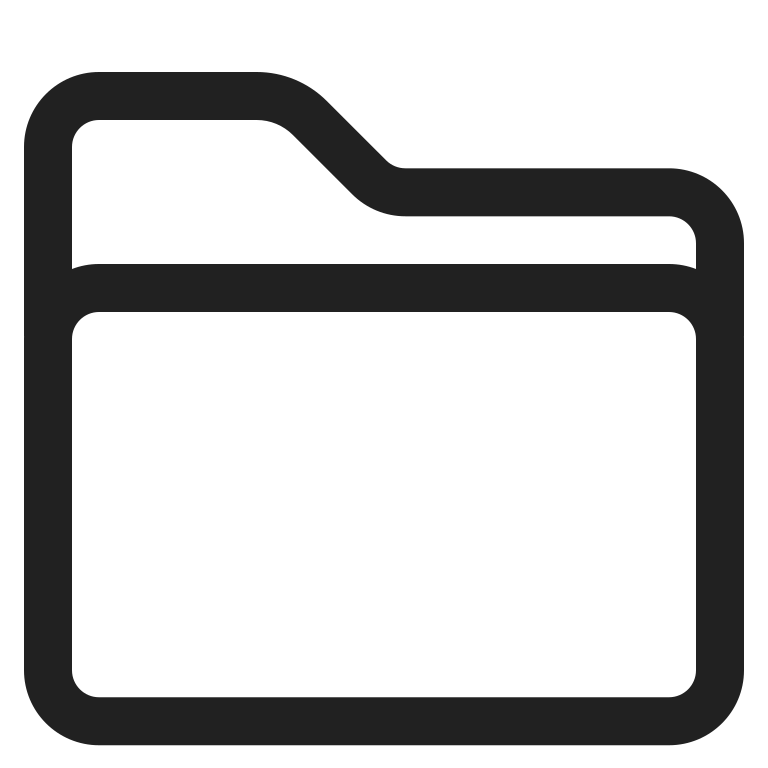
file folder high contrast